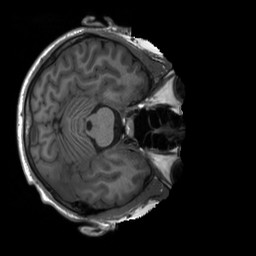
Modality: T1w
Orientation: axial
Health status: healthy
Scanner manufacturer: siemens
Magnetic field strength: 3 T
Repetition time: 2.3 s
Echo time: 0.00207 s